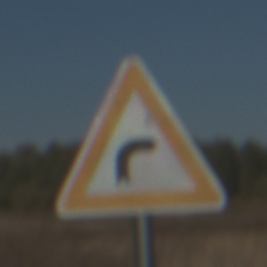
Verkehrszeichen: KurveRechts
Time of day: MorningAfternoon
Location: Outdoor (Nature)
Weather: Clear
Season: Autumn
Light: Natural